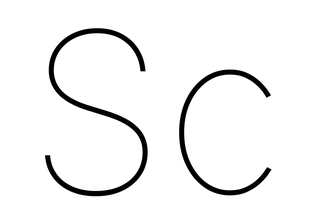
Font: Inter_Thin